Field crop: maize
Growth stage: 2
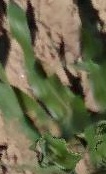
Species: maize